Question: I have a very simple SupportMapFragment to display a small Google map which I use in this view

The idea is that the user can click it to view a full screen map.
How can I get rid of the +/- button from the map?
If it's not possible, is there an alternative method to get a map?
Here is my MapFragment code:
'''
public class CustomMapFragment extends SupportMapFragment {
private static LatLng mPosFija;
public CustomMapFragment() {
super();
}
public static CustomMapFragment newInstance(LatLng position) {
CustomMapFragment fragment = new CustomMapFragment();
mPosFija = position;
return fragment;
}
@Override
public void onActivityCreated(Bundle savedInstanceState) {
super.onActivityCreated(savedInstanceState);
if (getMap() != null) {
initMap();
Log.d(getClass().getSimpleName(), "Map ready for use!");
}
}
@Override
public void onResume() {
super.onResume();
initMap();
}
private void initMap() {
Log.v("CustomMapFragment", "initMap");
if (getMap() != null) {
UiSettings settings = getMap().getUiSettings();
settings.setAllGesturesEnabled(true);
settings.setMyLocationButtonEnabled(false);
getMap().clear();
getMap().moveCamera(CameraUpdateFactory.newLatLngZoom(mPosFija, 5));
getMap().addMarker(new MarkerOptions().position(mPosFija).draggable(false));
}
}
}
'''
This is the code for my DialogFragment that adds the mapFragment to the view:
'''
@Override
public void onActivityCreated(Bundle savedInstanceState) {
super.onActivityCreated(savedInstanceState);
if (GooglePlayServicesUtil.isGooglePlayServicesAvailable(getActivity()) == ConnectionResult.SERVICE_INVALID
|| GooglePlayServicesUtil.isGooglePlayServicesAvailable(getActivity()) == ConnectionResult.SERVICE_MISSING) {
Log.e("HERE", "Google play not active");
TextViewFragment tvf = new TextViewFragment();
getChildFragmentManager().beginTransaction().replace(R.id.mapview, tvf).commit();
} else {
CustomMapFragment mMapFragment = CustomMapFragment.newInstance(new LatLng(offer.latitude, offer.longitude));
getChildFragmentManager().beginTransaction().replace(R.id.mapview, mMapFragment).commit();
}
}
'''
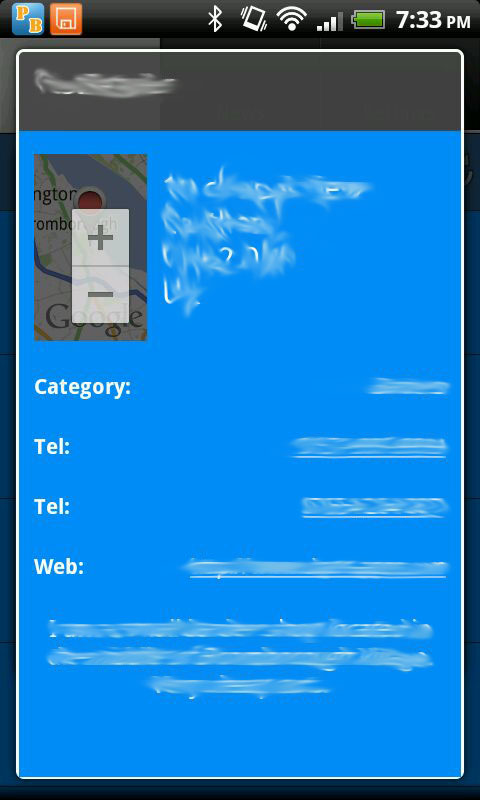
Answer: Ok, so this was staring me in the face and was as simple as
'''
UiSettings settings = getMap().getUiSettings();
settings.setAllGesturesEnabled(false);
settings.setMyLocationButtonEnabled(false);
settings.setZoomControlsEnabled(false);
'''